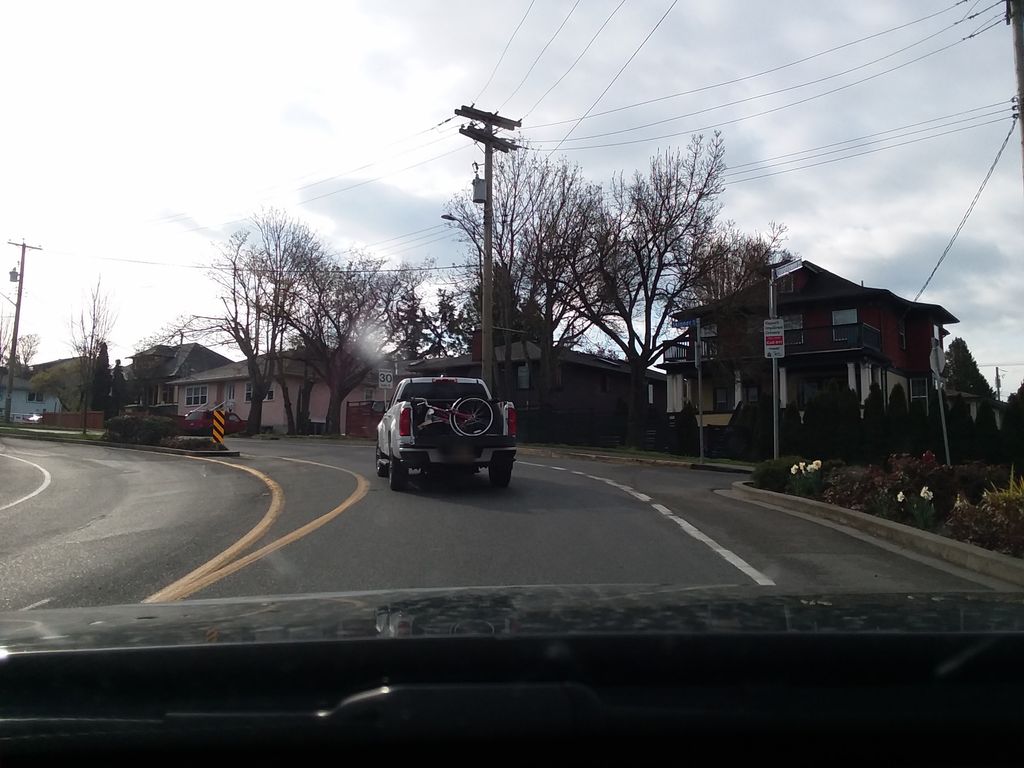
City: victoria